Question: I am debugging a Hashtable in Eclipse and found something strange. My Hashtable variable name is "my_hashTable", and Eclipse debugger, if I click it, it shows its values are three: {first=0, third=2, second=1}, which is correct as expected, and the count is 3, which is correct too.
However, if I click the "table" variable inside the my_hashTable variable, it shows there are only two non-null values, [4] = 2 and [5] = 0. Its full values are below:
[null, null, null, null, third=2, first=0, null]
Why does this happen? Where is the "second=1" pair? This is the first time I encountered this odd observation in Eclipse.
Any idea of what's going on? Thanks.
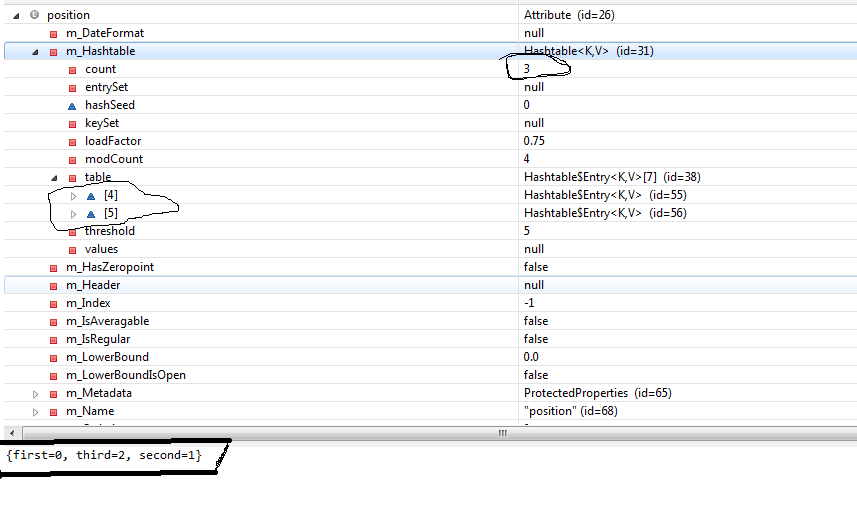
Answer: The above situation arises because of 'HashTable' structure where table array stores the key-value pairs in the form of 'Map$Entry'. using the 'Object hashcode() and the underlying Collection's hashing algorithm',they would be put in the same bucket(say table[j] )in the form of a .Thus.each table index contains a 'Map$Entry'Object with a reference to 'Map$Entry'Object having the same hashbucket(but whose keys are as per the 'equals()' method of the Key Object).The thing is that the keys would be unequal as per the equals() method of the Key but their bucket index would be same 'using the hashcode() and hashing algorithm applied.'
Just expand any of your visible table indexes for the next,and you would find the Key-value pair in the form of 'Map$Entry'.
Each stored in table array has the following structure:-
'''
1)key
2)value
3)hashcode
4)next -contains reference of next Map$Entry
'''
This is how Hash based collections work.Objects whose hashing algorithm return the same index are stored in the same bucket(table index) as a singular linked List.